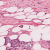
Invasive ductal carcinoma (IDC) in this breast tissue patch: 1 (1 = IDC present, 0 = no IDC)